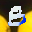
Label: 8